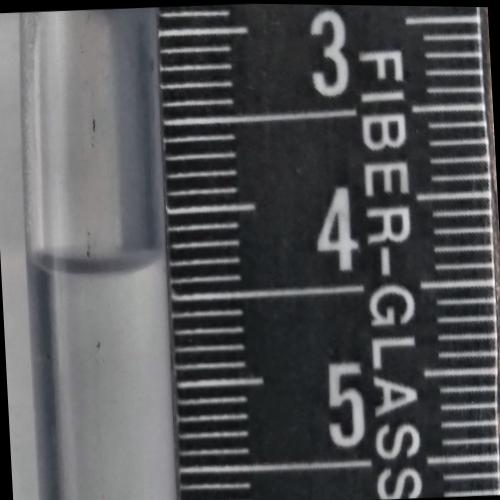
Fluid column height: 4.3 cm